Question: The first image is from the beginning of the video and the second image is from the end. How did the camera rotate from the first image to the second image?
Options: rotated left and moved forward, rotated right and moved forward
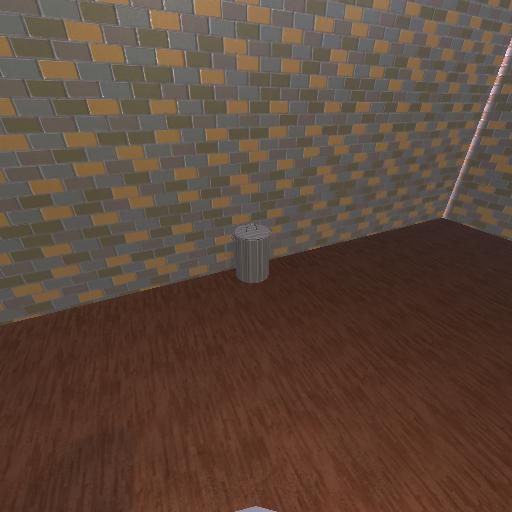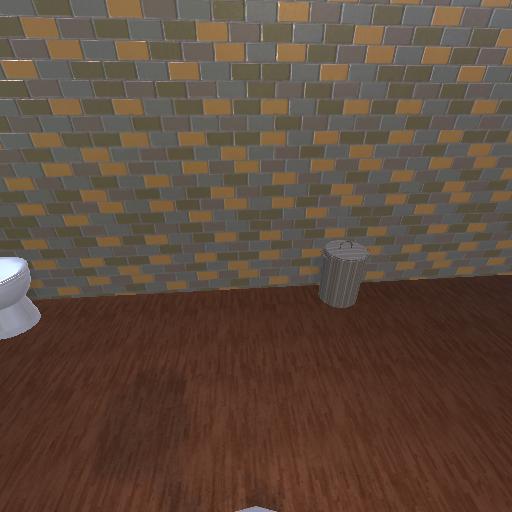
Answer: rotated left and moved forward